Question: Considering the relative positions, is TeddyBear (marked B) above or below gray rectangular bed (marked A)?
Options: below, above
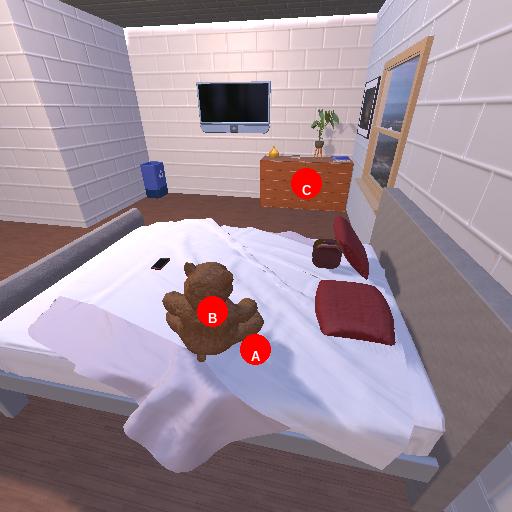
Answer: below